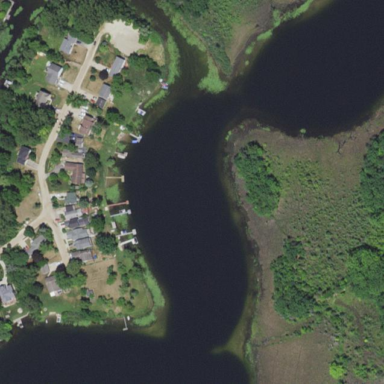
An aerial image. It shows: Serene lake surrounded by nature.